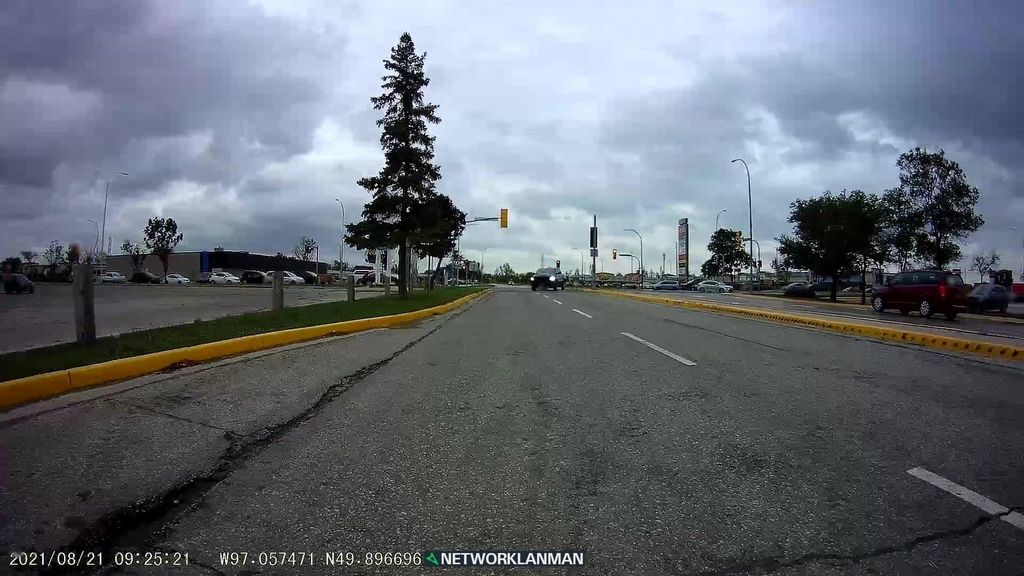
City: winnipeg